Interaction volume radius: 5 \u00c5
Interaction volume height: 15 \u00c5
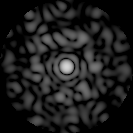
Disorder parameter: 0.85